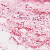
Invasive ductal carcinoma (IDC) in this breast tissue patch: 0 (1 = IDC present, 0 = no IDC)